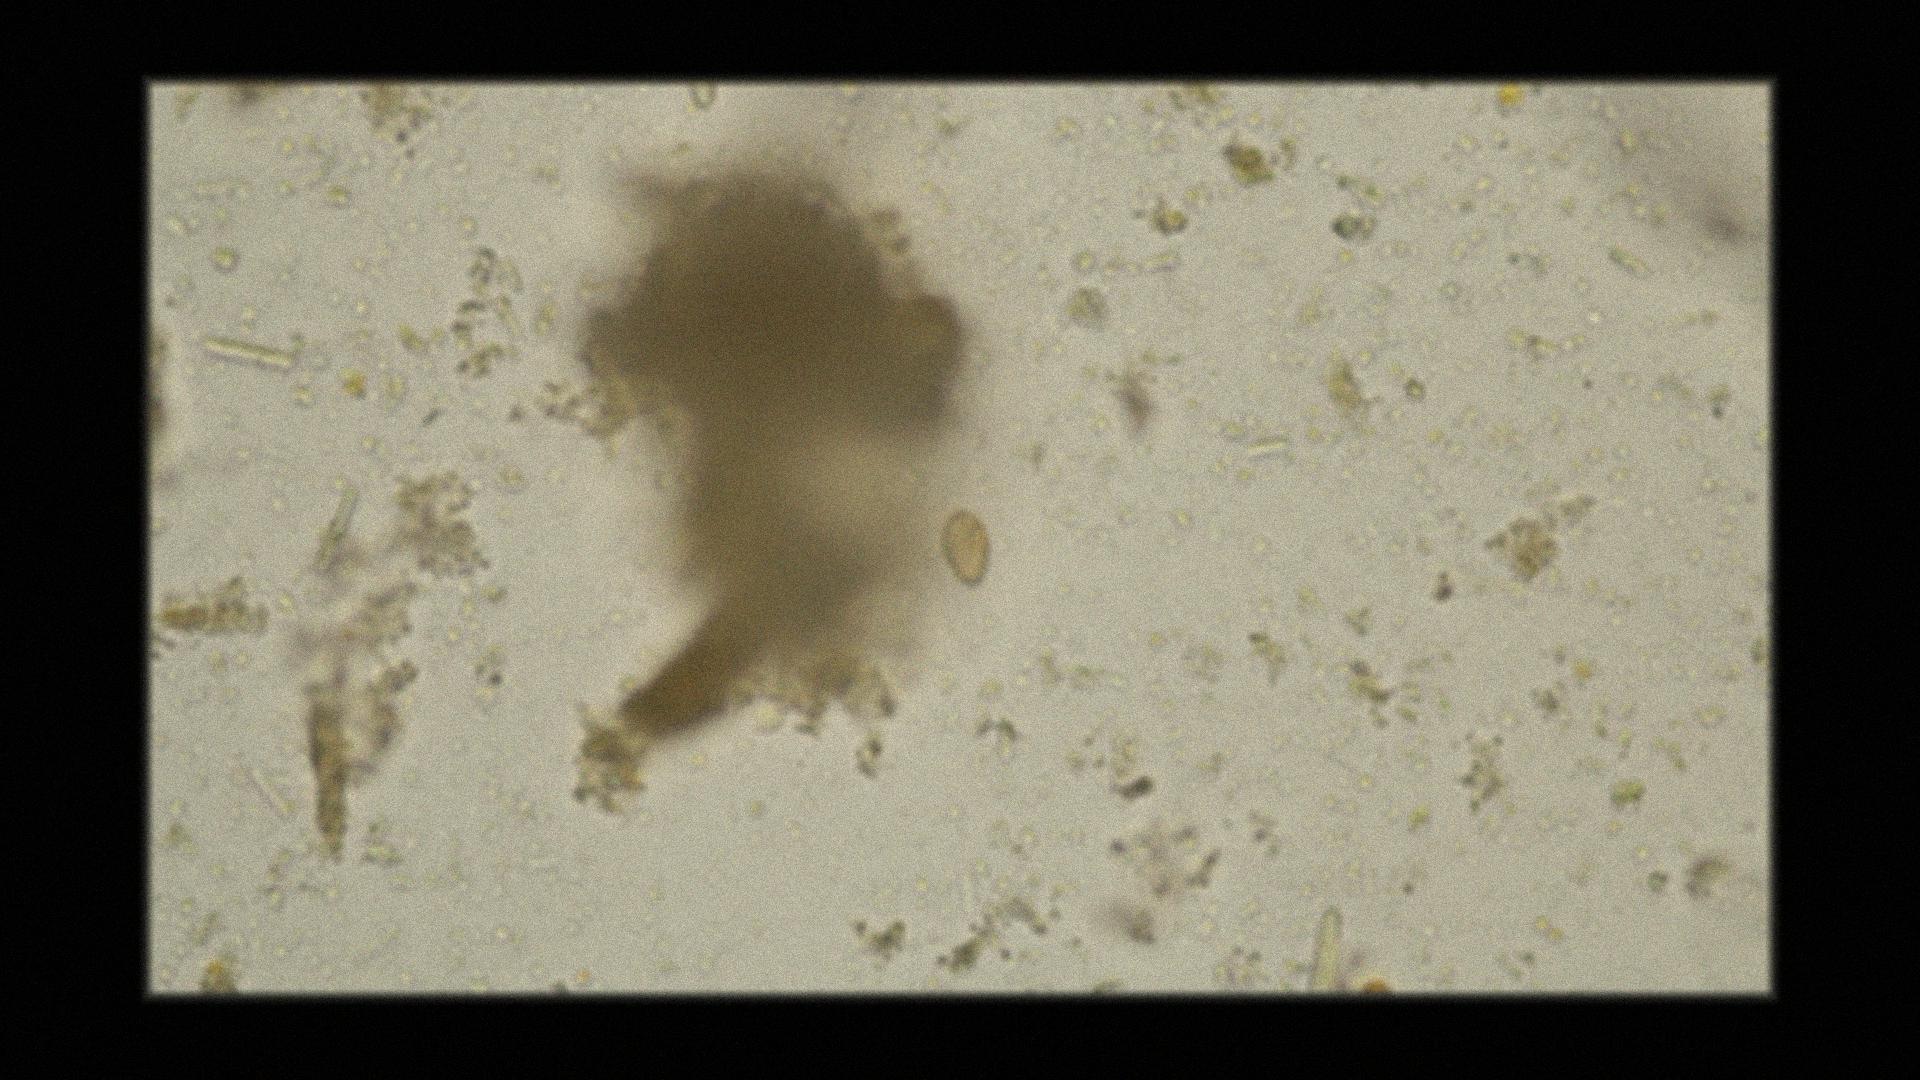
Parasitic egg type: Opisthorchis viverrine